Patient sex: M
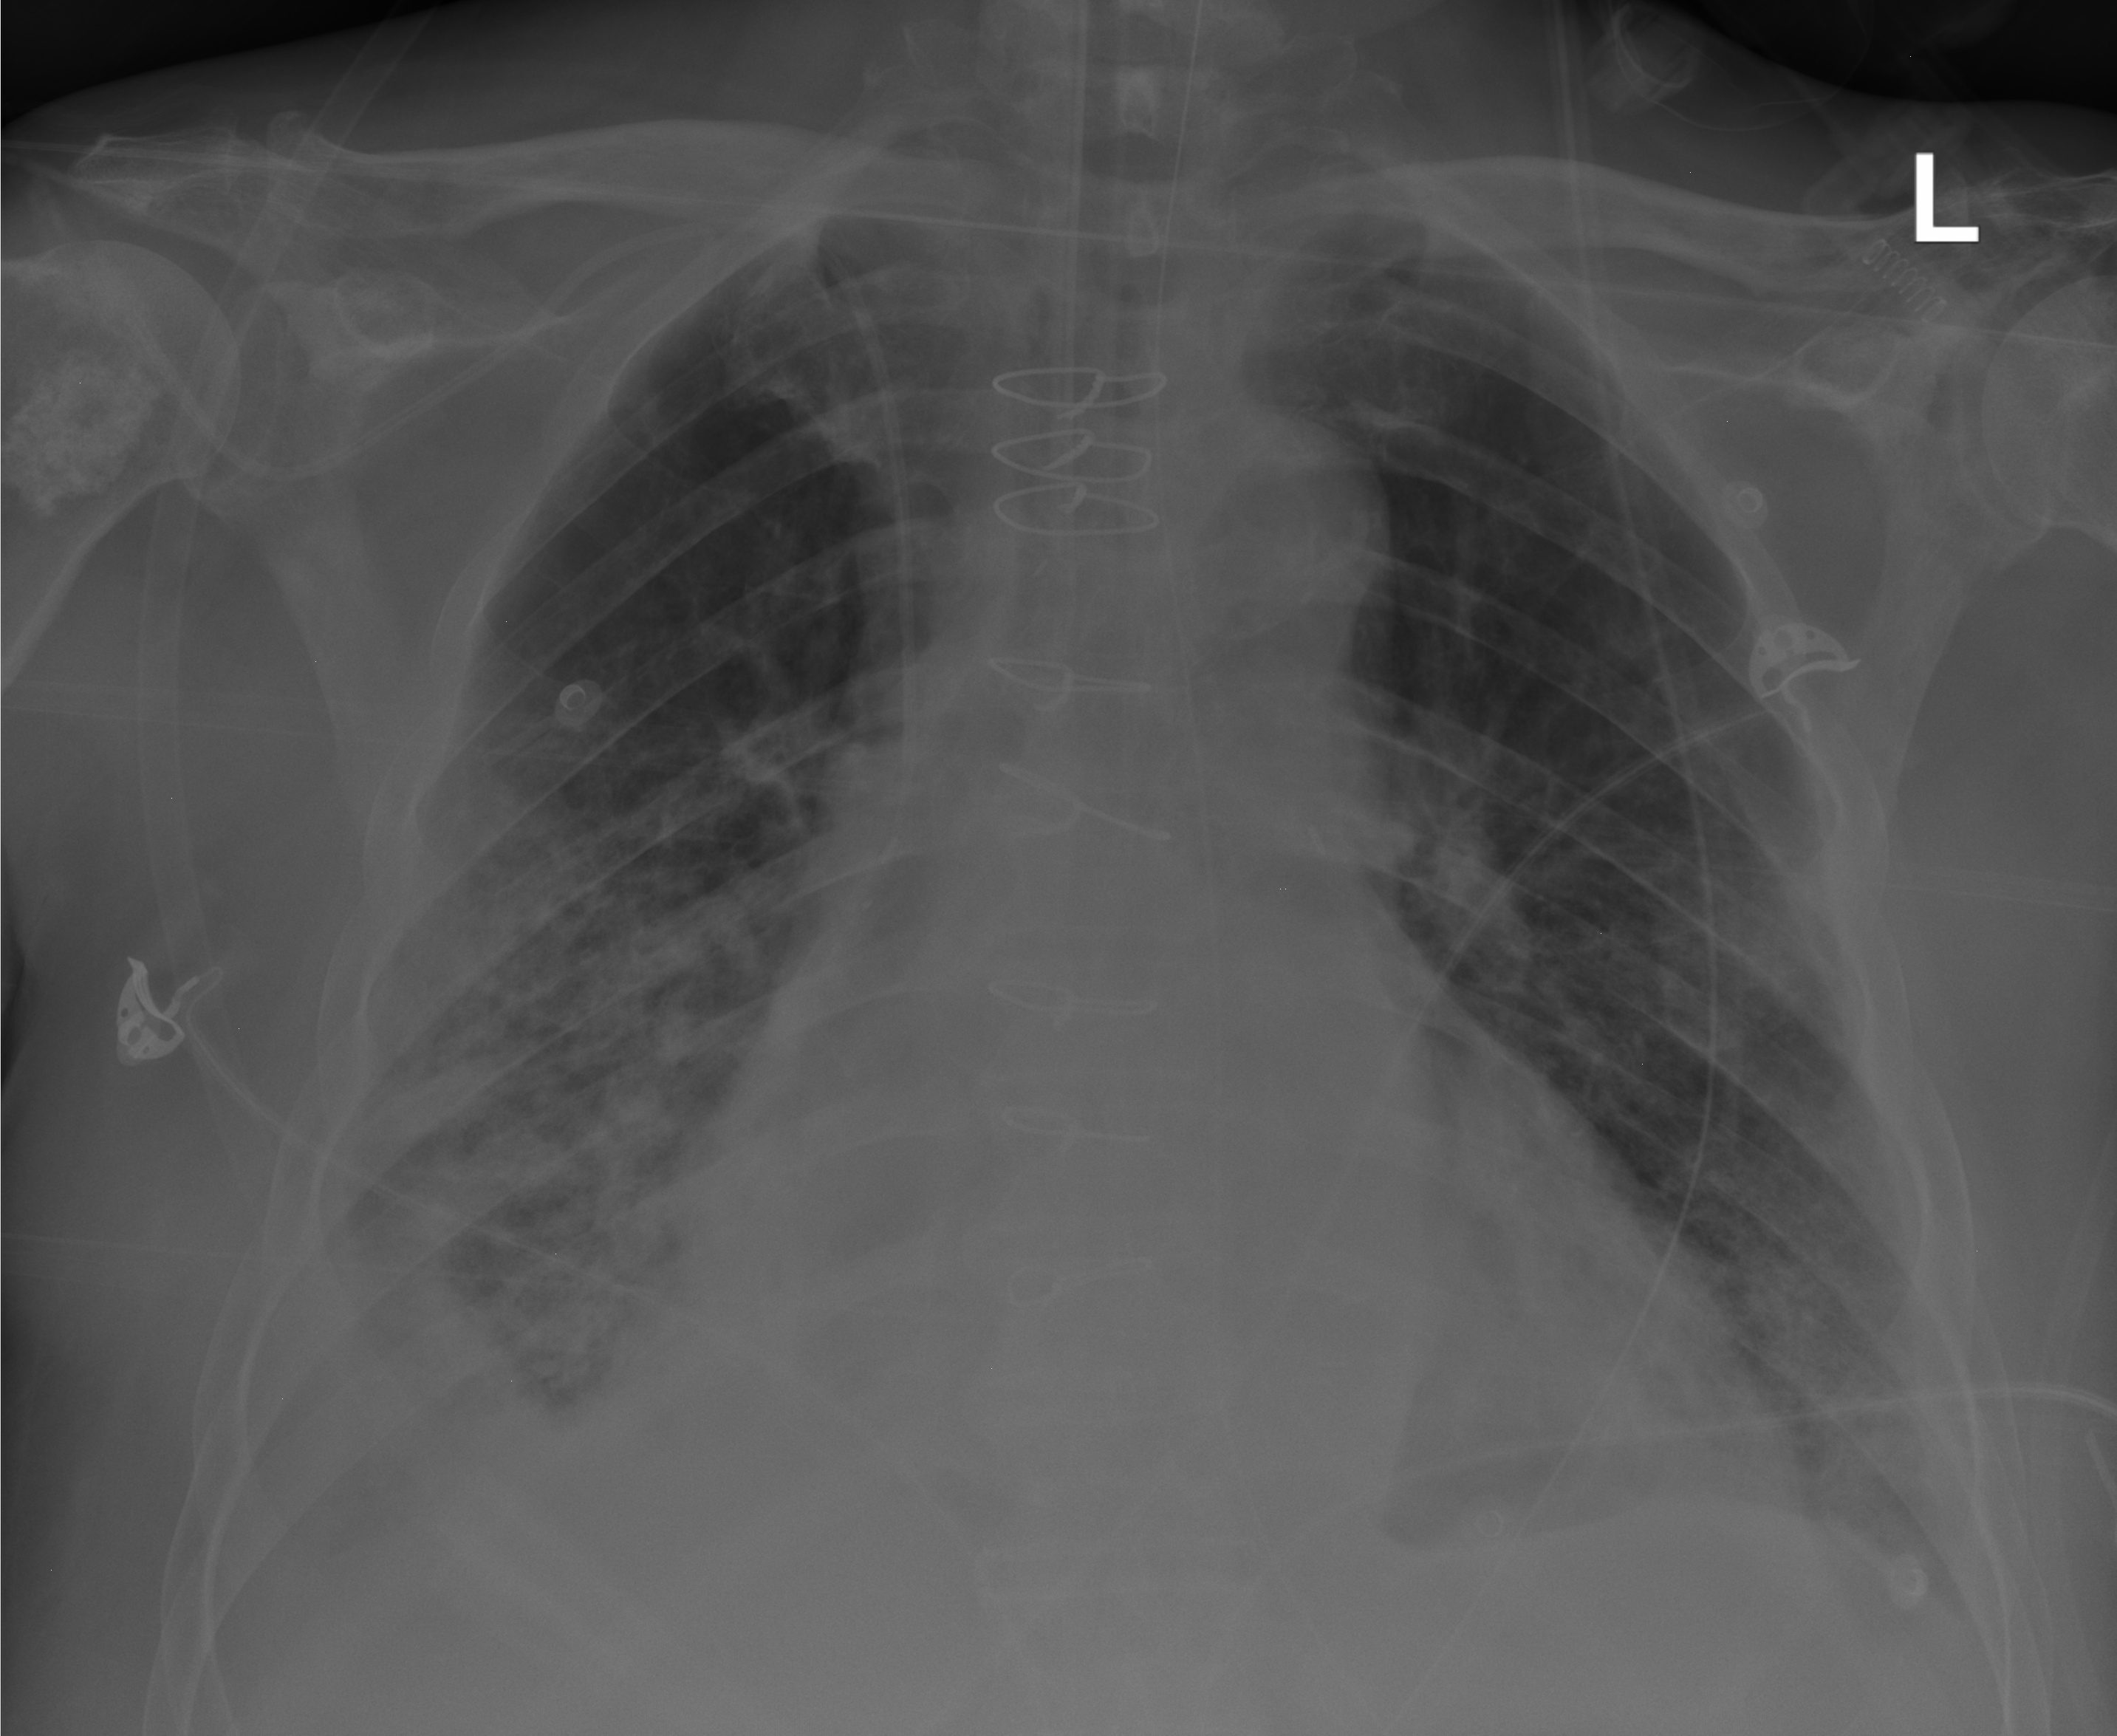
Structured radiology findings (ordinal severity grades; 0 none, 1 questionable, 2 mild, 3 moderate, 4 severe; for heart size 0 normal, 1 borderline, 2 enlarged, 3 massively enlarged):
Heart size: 2
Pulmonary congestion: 0
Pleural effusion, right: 3
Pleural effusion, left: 2
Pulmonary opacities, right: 3
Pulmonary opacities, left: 3
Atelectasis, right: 2
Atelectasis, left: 2